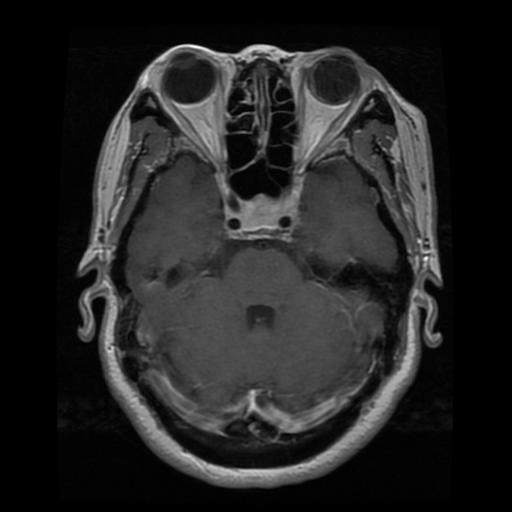
Label: pituitary